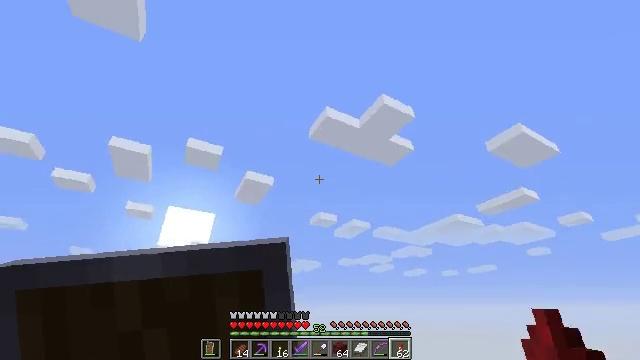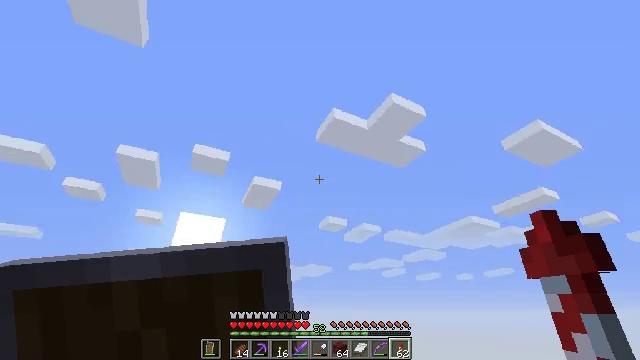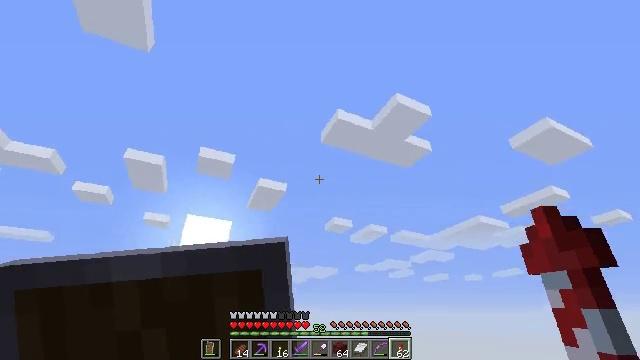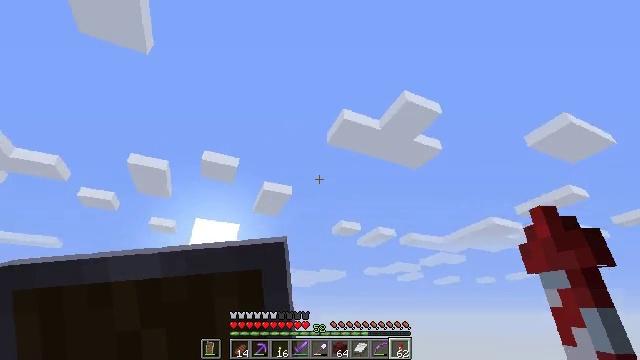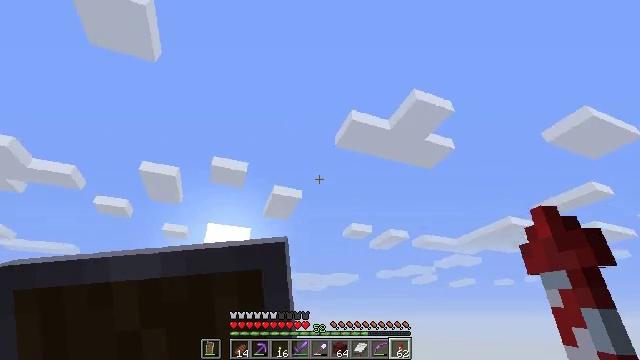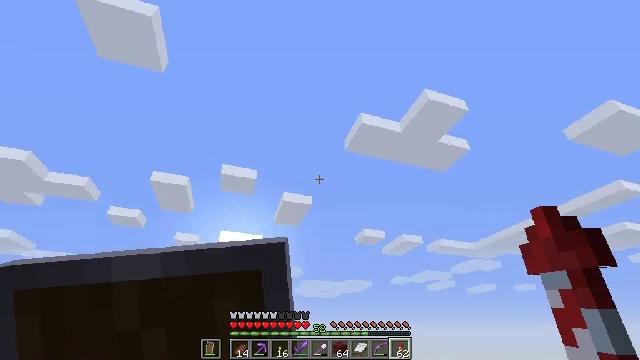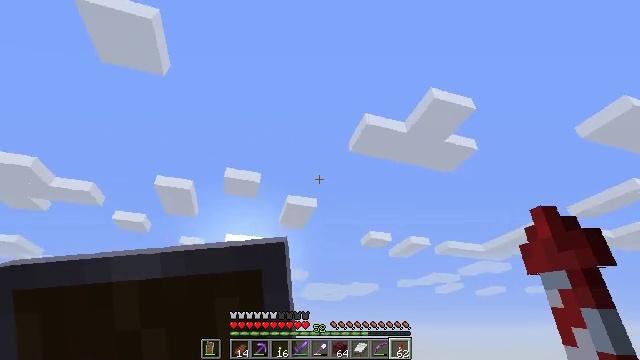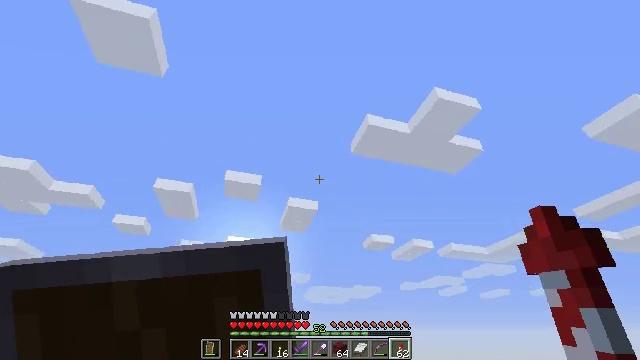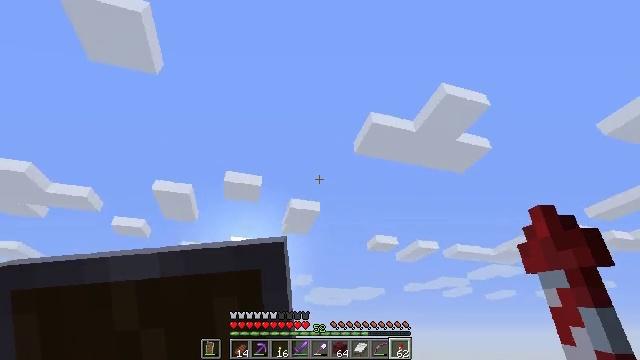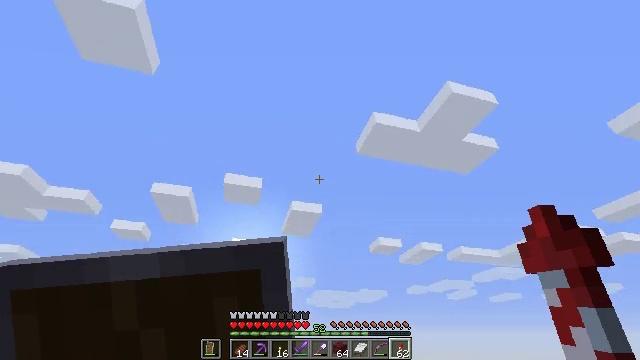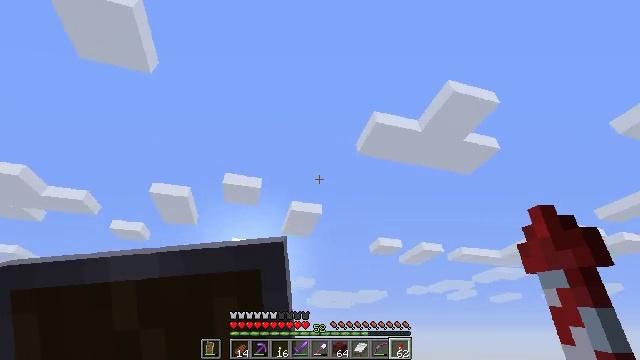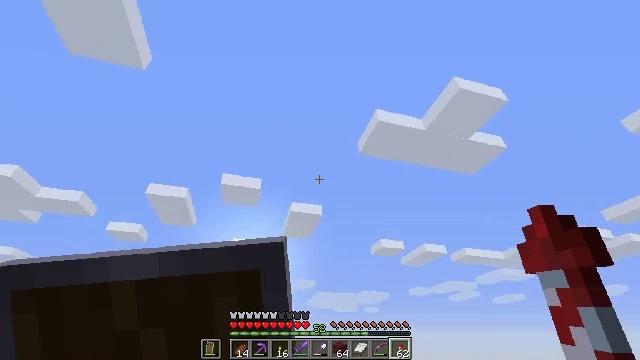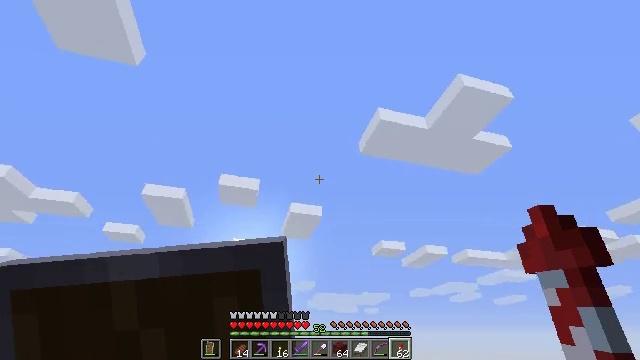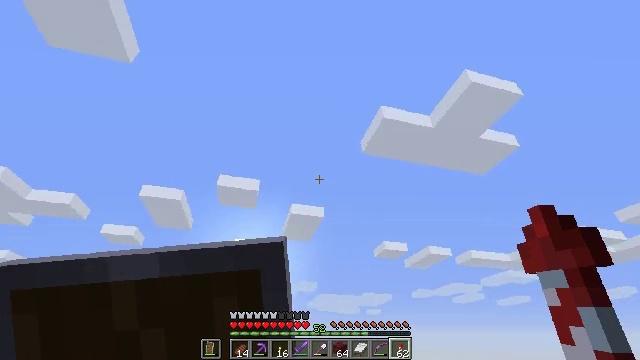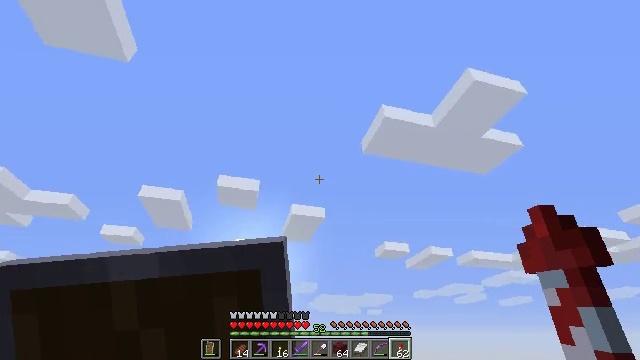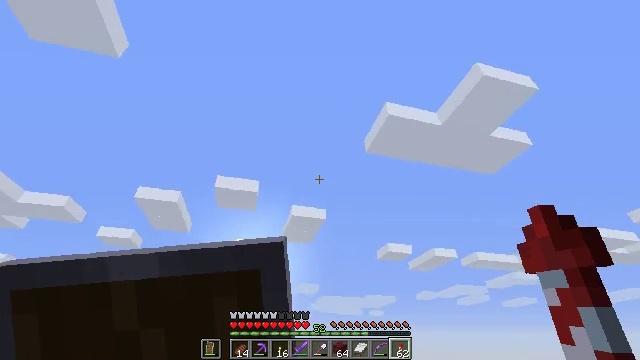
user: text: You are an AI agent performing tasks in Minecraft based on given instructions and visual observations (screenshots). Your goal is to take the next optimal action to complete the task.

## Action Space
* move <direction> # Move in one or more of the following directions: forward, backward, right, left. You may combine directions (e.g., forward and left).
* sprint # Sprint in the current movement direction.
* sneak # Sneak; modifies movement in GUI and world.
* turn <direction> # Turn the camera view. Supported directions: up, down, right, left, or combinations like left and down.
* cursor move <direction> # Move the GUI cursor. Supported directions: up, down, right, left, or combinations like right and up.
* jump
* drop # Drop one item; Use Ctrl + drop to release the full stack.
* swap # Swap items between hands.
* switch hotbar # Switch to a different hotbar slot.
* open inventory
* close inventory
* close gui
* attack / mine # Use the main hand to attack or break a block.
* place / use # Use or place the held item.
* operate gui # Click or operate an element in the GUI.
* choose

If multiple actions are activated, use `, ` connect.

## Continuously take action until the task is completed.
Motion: motion action
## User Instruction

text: Dig up the sandstone.
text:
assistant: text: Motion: turn left
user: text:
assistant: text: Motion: turn left
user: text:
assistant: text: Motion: turn left
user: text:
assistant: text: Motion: turn left
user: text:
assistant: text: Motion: turn left and up
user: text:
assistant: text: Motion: turn left
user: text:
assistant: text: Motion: no_op
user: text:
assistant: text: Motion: no_op
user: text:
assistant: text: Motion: no_op
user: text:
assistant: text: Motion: no_op
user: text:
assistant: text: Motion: no_op
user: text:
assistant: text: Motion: no_op
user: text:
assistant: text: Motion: no_op
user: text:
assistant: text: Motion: no_op
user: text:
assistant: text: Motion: no_op
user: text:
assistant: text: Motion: no_op
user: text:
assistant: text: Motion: no_op
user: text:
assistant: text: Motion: no_op
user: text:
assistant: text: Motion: no_op
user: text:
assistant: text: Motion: no_op
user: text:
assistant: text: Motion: no_op
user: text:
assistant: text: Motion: no_op
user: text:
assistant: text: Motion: no_op
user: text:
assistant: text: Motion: turn down
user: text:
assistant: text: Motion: turn down
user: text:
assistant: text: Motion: turn down
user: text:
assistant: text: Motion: turn down
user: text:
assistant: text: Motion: turn down
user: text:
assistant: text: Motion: turn down
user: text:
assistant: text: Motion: turn down